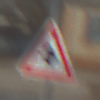
Verkehrszeichen: Vorfahrt
Umgebung: Outdoor, Suburban
Tageszeit: MorningAfternoon
Wetter: PartlyCloudy
Licht: Natural
Jahreszeit: NotSpecified
Kontrast: HighContrast